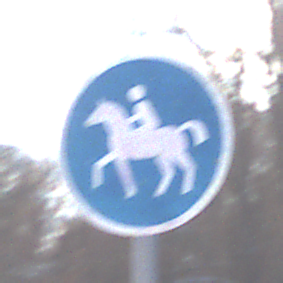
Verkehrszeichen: Reitweg
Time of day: MorningAfternoon
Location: Outdoor (Nature)
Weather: PartlyCloudy
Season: Winter
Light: Natural